Question: I am using Vagrant with fresh laravel 5.4 installed. After I run auth I have ran the migrate to migrate the MySQL tables. All of these process successful but when I try to login or register to test the system I am getting error:
> SQLSTATE[HY000] [2002] Connection refused.
But my database working perfect since I already able to migrate the tables. Whats possible solution could be? check attached image (I'm using Ubuntu 16.04)

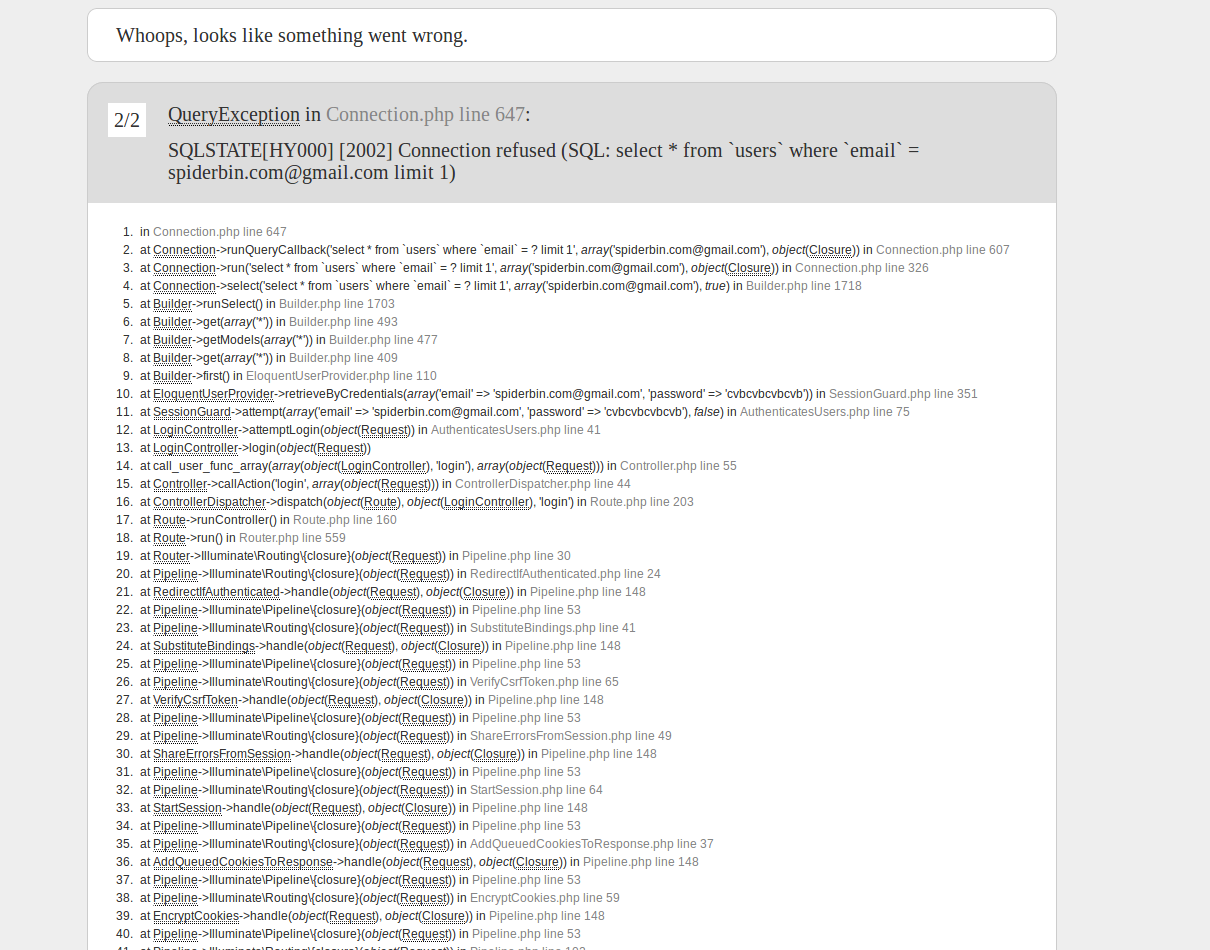
Answer: Try changing your DB_HOST from 127.0.0.1 to localhost. and if still not working try using the default mysql port to 3306